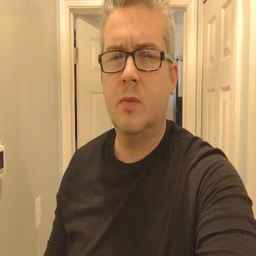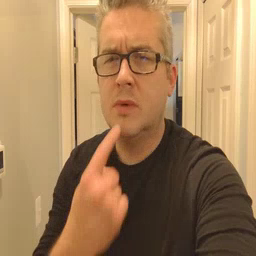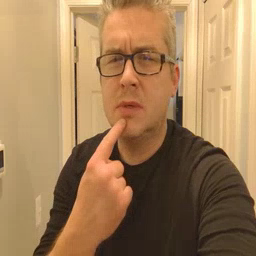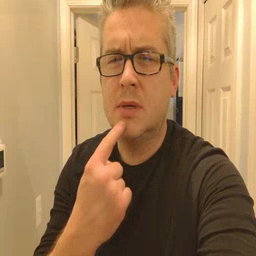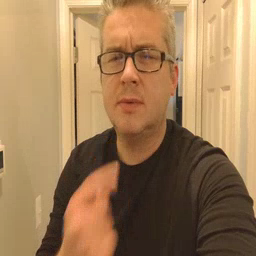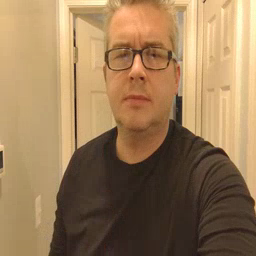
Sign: say